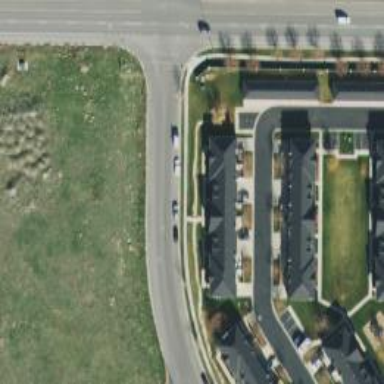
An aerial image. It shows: Residential road with asphalt surface. There is sidewalk on the left side.